Question: Over the last few days I pretty much dove head first into using R for mapping. I have used R extensively for modelling etc. but not this kind of work before. I have some questions and issues regarding shapefiles, how they're read and so on.
I have downloaded the shape files from the <URL> there are numerous files with state borders, post codes, cities and so on.
The shape files are massive, the Australian state borders has about 1.8 million coordinate points in it, the other file I tried was the statistical area which has over 8 million in it. I didn't do anything with this file as it is just too big for my R set up.
I read the shape file in with 'readShapePoly' and converted it like so
'''
AUS@data$id = rownames(AUS@data)
AUS.points = fortify(AUS, region="id")
AUS.df = join(AUS.points, AUS@data, by="id")
'''
Once I had converted the State borders shape file from 'SpatialPolygonsDataFrame' to a regular dataframe I plotted it successfully but it took forever and the detail was too great.
I thought to use 'thinnedSpatialPoly' to simplify it but it gives the error:
'''
Error in stopifnot(length(Sr@polygons) == nrow(data)) :trying to get slot "polygons" from an object of a basic class ("NULL") with no slots
'''
Which google cannot help me with.
My next strategy was to read it into SAS and use 'proc greduce' which takes the file and creates a density field and you can choose how dense the polygons are.
'''
proc mapimport out=states datafile='\Digital Boundaries\States\Shape file\STE_2011_AUST.shp';
id ste_code11; run;
proc greduce data = states out = reduced_states;
id ste_code11; run;
'''
SAS has crap graphics and couldn't even plot the thing for me so I exported the dataset and read it back into R with the new density field which I hoping to subset the dataframe by and use in my plots.
My problem now is that when I go to plot in R i get this
'''
ggplot(data=states.df, aes(X, Y, group=SEGMENT)) +
geom_polygon(colour='black', fill='white') + theme_bw()
'''
I guess it is because the polygons are not in order or have broken? I used this function to try and rejoin my polygons but still no luck
'''
RegroupElements <- function(df, longcol, idcol){
g <- rep(1, length(df[,longcol]))
if (diff(range(df[,longcol])) > 300) { # check if longitude within group differs more than 300 deg, ie if element was split
d <- df[,longcol] > mean(range(df[,longcol])) # we use the mean to help us separate the extreme values
g[!d] <- 1 # some marker for parts that stay in place (we cheat here a little, as we do not take into account concave polygons)
g[d] <- 2 # parts that are moved
}
g <- paste(df[, idcol], g, sep=".") # attach to id to create unique group variable for the dataset
df$group.regroup <- g
df
}
### Function to close regrouped polygons
# Takes dataframe, checks if 1st and last longitude value are the same, if not, inserts first as last and reassigns order variable
ClosePolygons <- function(df, longcol, ordercol){
if (df[1,longcol] != df[nrow(df),longcol]) {
tmp <- df[1,]
df <- rbind(df,tmp)
}
o <- c(1: nrow(df)) # rassign the order variable
df[,ordercol] <- o
df
}
'''
So, finally my questions!
How do people deal with large overly detailed shape files?
Why wasn't thinnedspatialpoly working (I'd like to avoid SAS if possible)?
How can I get my plot to not look like crap?
Finally my R specs:
'''
R version 2.15.1 (2012-06-22)
Platform: x86_64-pc-mingw32/x64 (64-bit)
locale:
[1] LC_COLLATE=English_Australia.1252 LC_CTYPE=English_Australia.1252
[3] LC_MONETARY=English_Australia.1252 LC_NUMERIC=C
[5] LC_TIME=English_Australia.1252
attached base packages:
[1] grid stats graphics grDevices utils datasets methods
[8] base
other attached packages:
[1] gridExtra_0.9 gpclib_1.5-1 ggmap_2.1 maptools_0.8-16
[5] lattice_0.20-6 rgeos_0.2-7 plyr_1.7.1 stringr_0.6
[9] ggplot2_0.9.1 sp_0.9-99 shapefiles_0.6 foreign_0.8-50
[13] fastshp_0.1-0
loaded via a namespace (and not attached):
[1] colorspace_1.1-1 dichromat_1.2-4 digest_0.5.2 labeling_0.1
[5] MASS_7.3-18 memoise_0.1 munsell_0.3 png_0.1-4
[9] proto_0.3-9.2 RColorBrewer_1.0-5 reshape2_1.2.1 RgoogleMaps_1.2.0
[13] rjson_0.2.8 scales_0.2.1 tools_2.15.1
'''
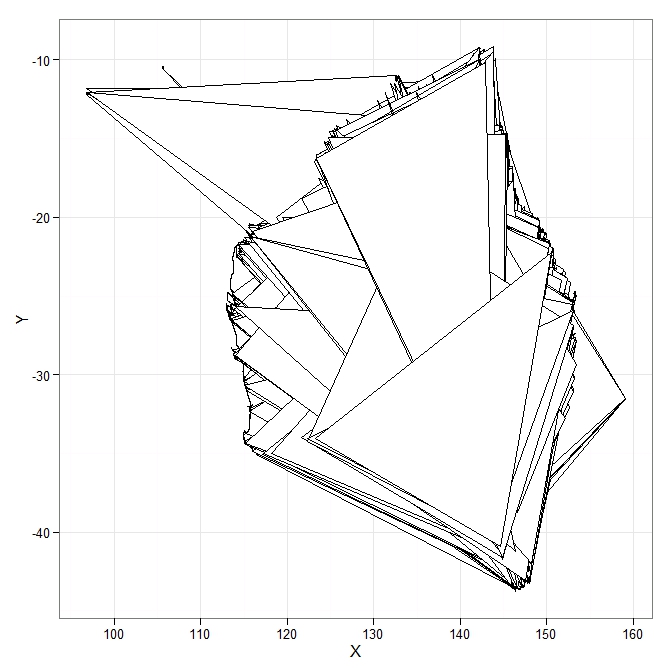
Answer: First, if you are diving in head first, don't go into the shallow end.
My fairly old PC can read the state digital boundaries in shapefile format no problem:
'''
aus=readOGR(".","STE_2011_AUST")
plot(aus)
'''
but the map is clearly over detailed. I also loaded it into Quantum GIS so I could have a good old zoom and pan around, and every tiny island is on there. I think its one of the most detailed country level maps I've ever seen. So secondly, you might want to try and find a readily-simplified map of the states (see www.gadm.org for possibles).
So lets see if 'gSimplify' from package:rgeos helps:
'''
aus2 = gSimplify(aus,0.1)
plot(aus2)
'''
that removes a lot of the tiny islands but sadly for me (and a large chunk of the population) it removes New South Wales as well. Not good. If I lower the tolerance eventually I can get something that keeps NSW:
'''
aus2 = gSimplify(aus,0.01)
plot(aus2)
'''
but clearly there's some issue with gSimplify or the shapefile data itself. Anyway, if I save aus2 back to a shapefile there's a massive reduction in size, the .shp being 180k instead of 29 megabytes.
Also, I'd stick to plotting with base graphics.